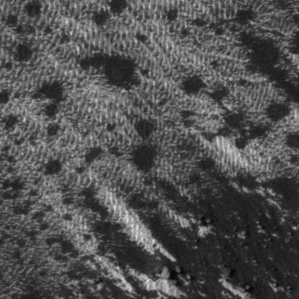
Label: frost